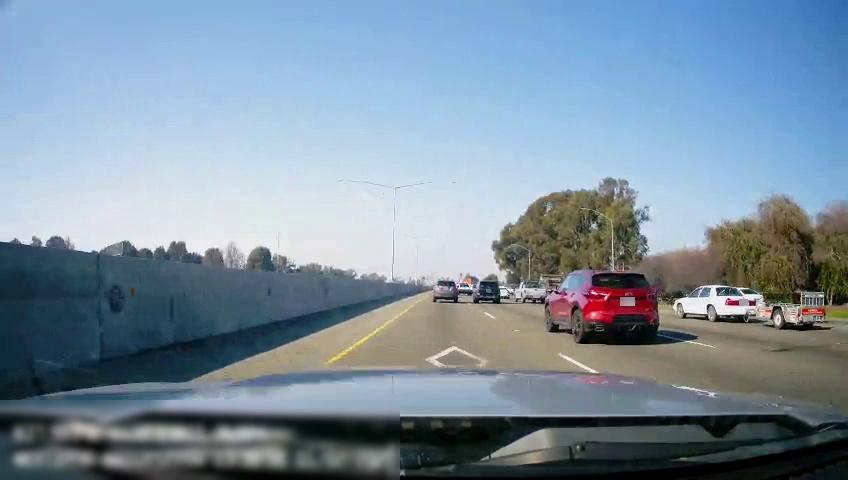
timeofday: Day
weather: Sunny
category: Drivable Space
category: Vehicles | SUV
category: Vehicles | SUV
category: Vehicles | SUV
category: Vehicles | Truck
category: Vehicles | Truck
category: Vehicles | Other LV
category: Vehicles | Car
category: Vehicles | Car
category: Vehicles | Car
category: Lanes | Current Lane
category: Lanes | Current Lane
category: Lanes | Alternate Lane